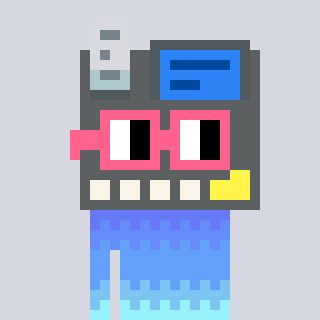
a pixel art character with square pink glasses, a cash register-shaped head and a gold-colored body on a cool background